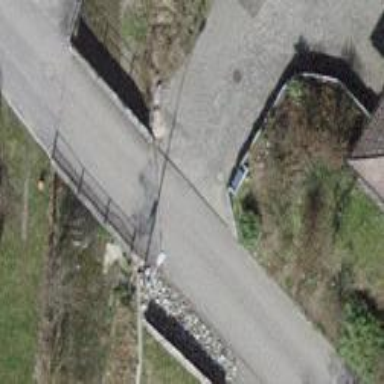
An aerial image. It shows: Residential road with bridge.